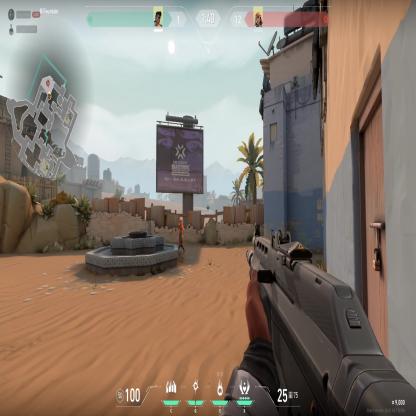
Label: enemy